Interaction volume radius: 10 \u00c5
Interaction volume height: 20 \u00c5
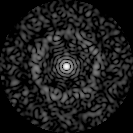
Disorder parameter: 0.8418